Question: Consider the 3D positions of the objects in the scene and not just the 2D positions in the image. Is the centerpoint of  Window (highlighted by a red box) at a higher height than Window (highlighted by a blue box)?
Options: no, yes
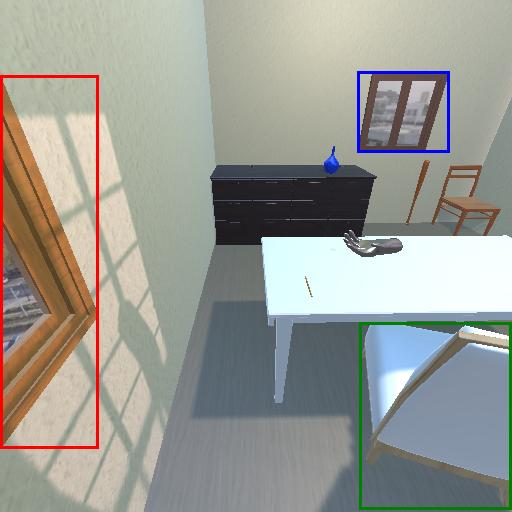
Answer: no